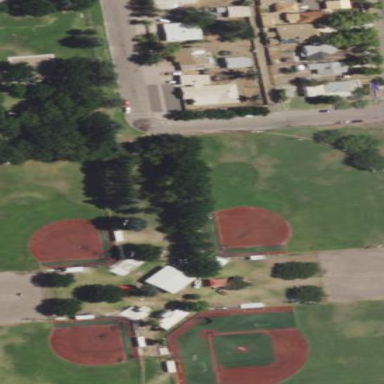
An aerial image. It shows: Baseball pitch for leisure and sports activities.